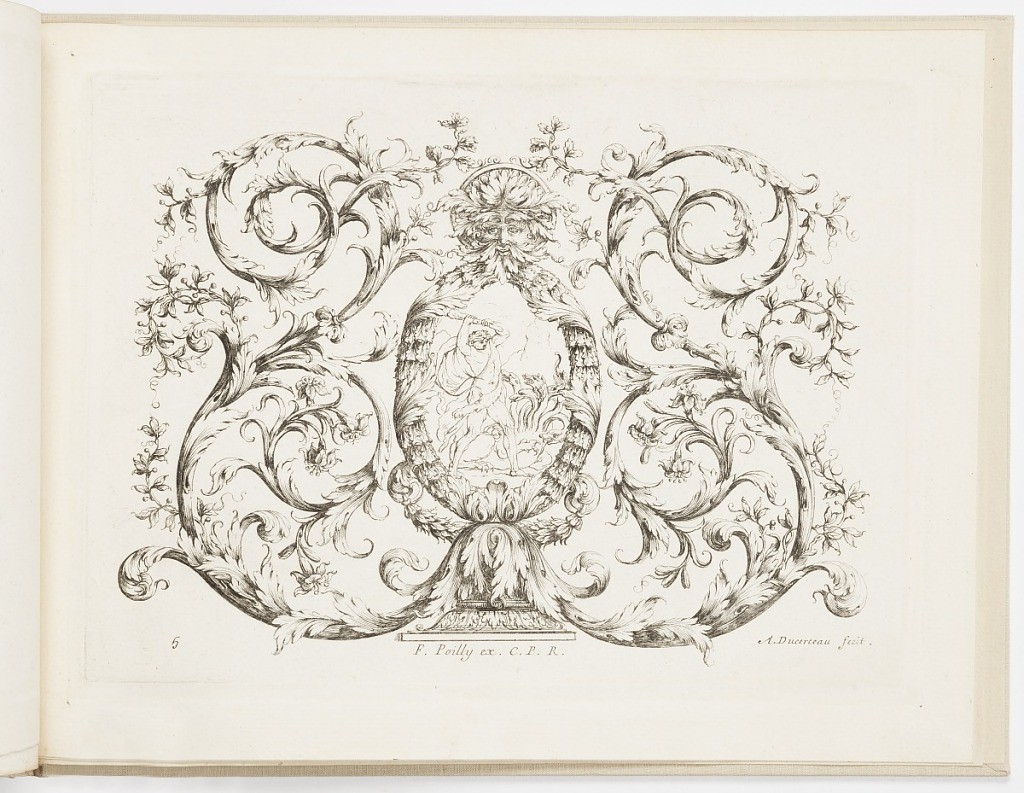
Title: Ornament Design with Hercules
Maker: Paul Androuet Du Cerceau, French, 1623/30 – 1710
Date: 1669–93
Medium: Etching on laid paper
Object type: Print
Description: Fifth plate from a series of six ornament plates featuring mythological scenes. An oval medallion in the center depicts Hercules slaying Hydra. The medallion is framed by a leaf frieze surmounted by a mascaron with leaves as hair and a beard. The medallion is surrounded by foliate scroll arabesques, featuring acanthus leaves, flowers, branches with leaves and berries. The plate is signed and numbered.